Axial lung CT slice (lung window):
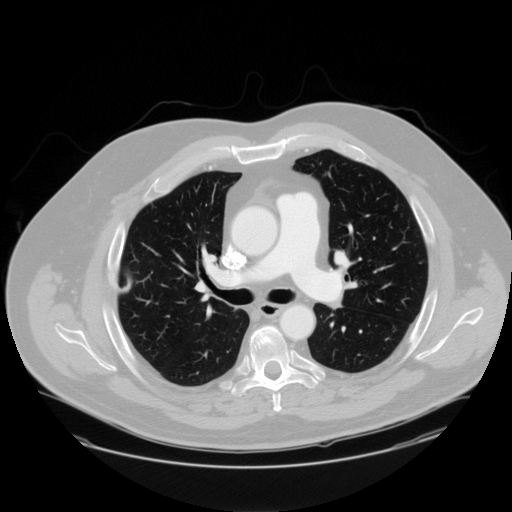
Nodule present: no